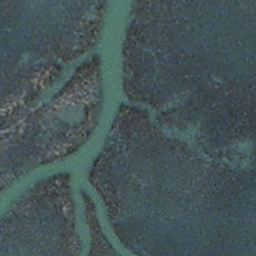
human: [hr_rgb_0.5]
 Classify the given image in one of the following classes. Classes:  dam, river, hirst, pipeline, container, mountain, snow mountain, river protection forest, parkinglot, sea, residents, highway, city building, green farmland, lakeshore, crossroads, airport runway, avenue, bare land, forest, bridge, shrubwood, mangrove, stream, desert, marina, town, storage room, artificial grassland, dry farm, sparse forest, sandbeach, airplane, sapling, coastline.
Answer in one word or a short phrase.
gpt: stream